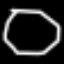
Label: octagon